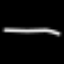
Label: line